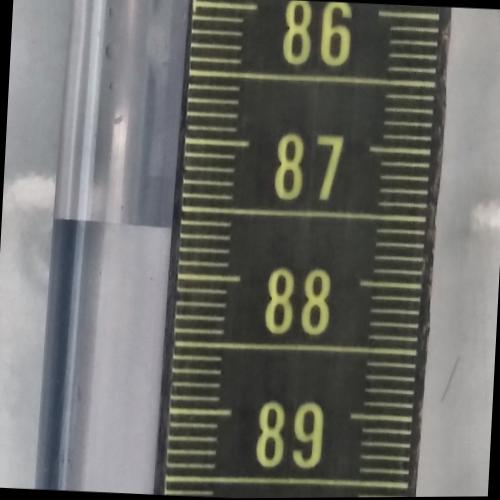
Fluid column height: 87.7 cm